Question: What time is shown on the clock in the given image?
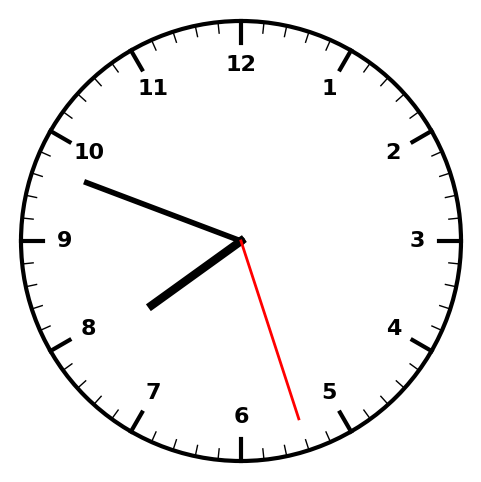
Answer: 07:48:27